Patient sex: M
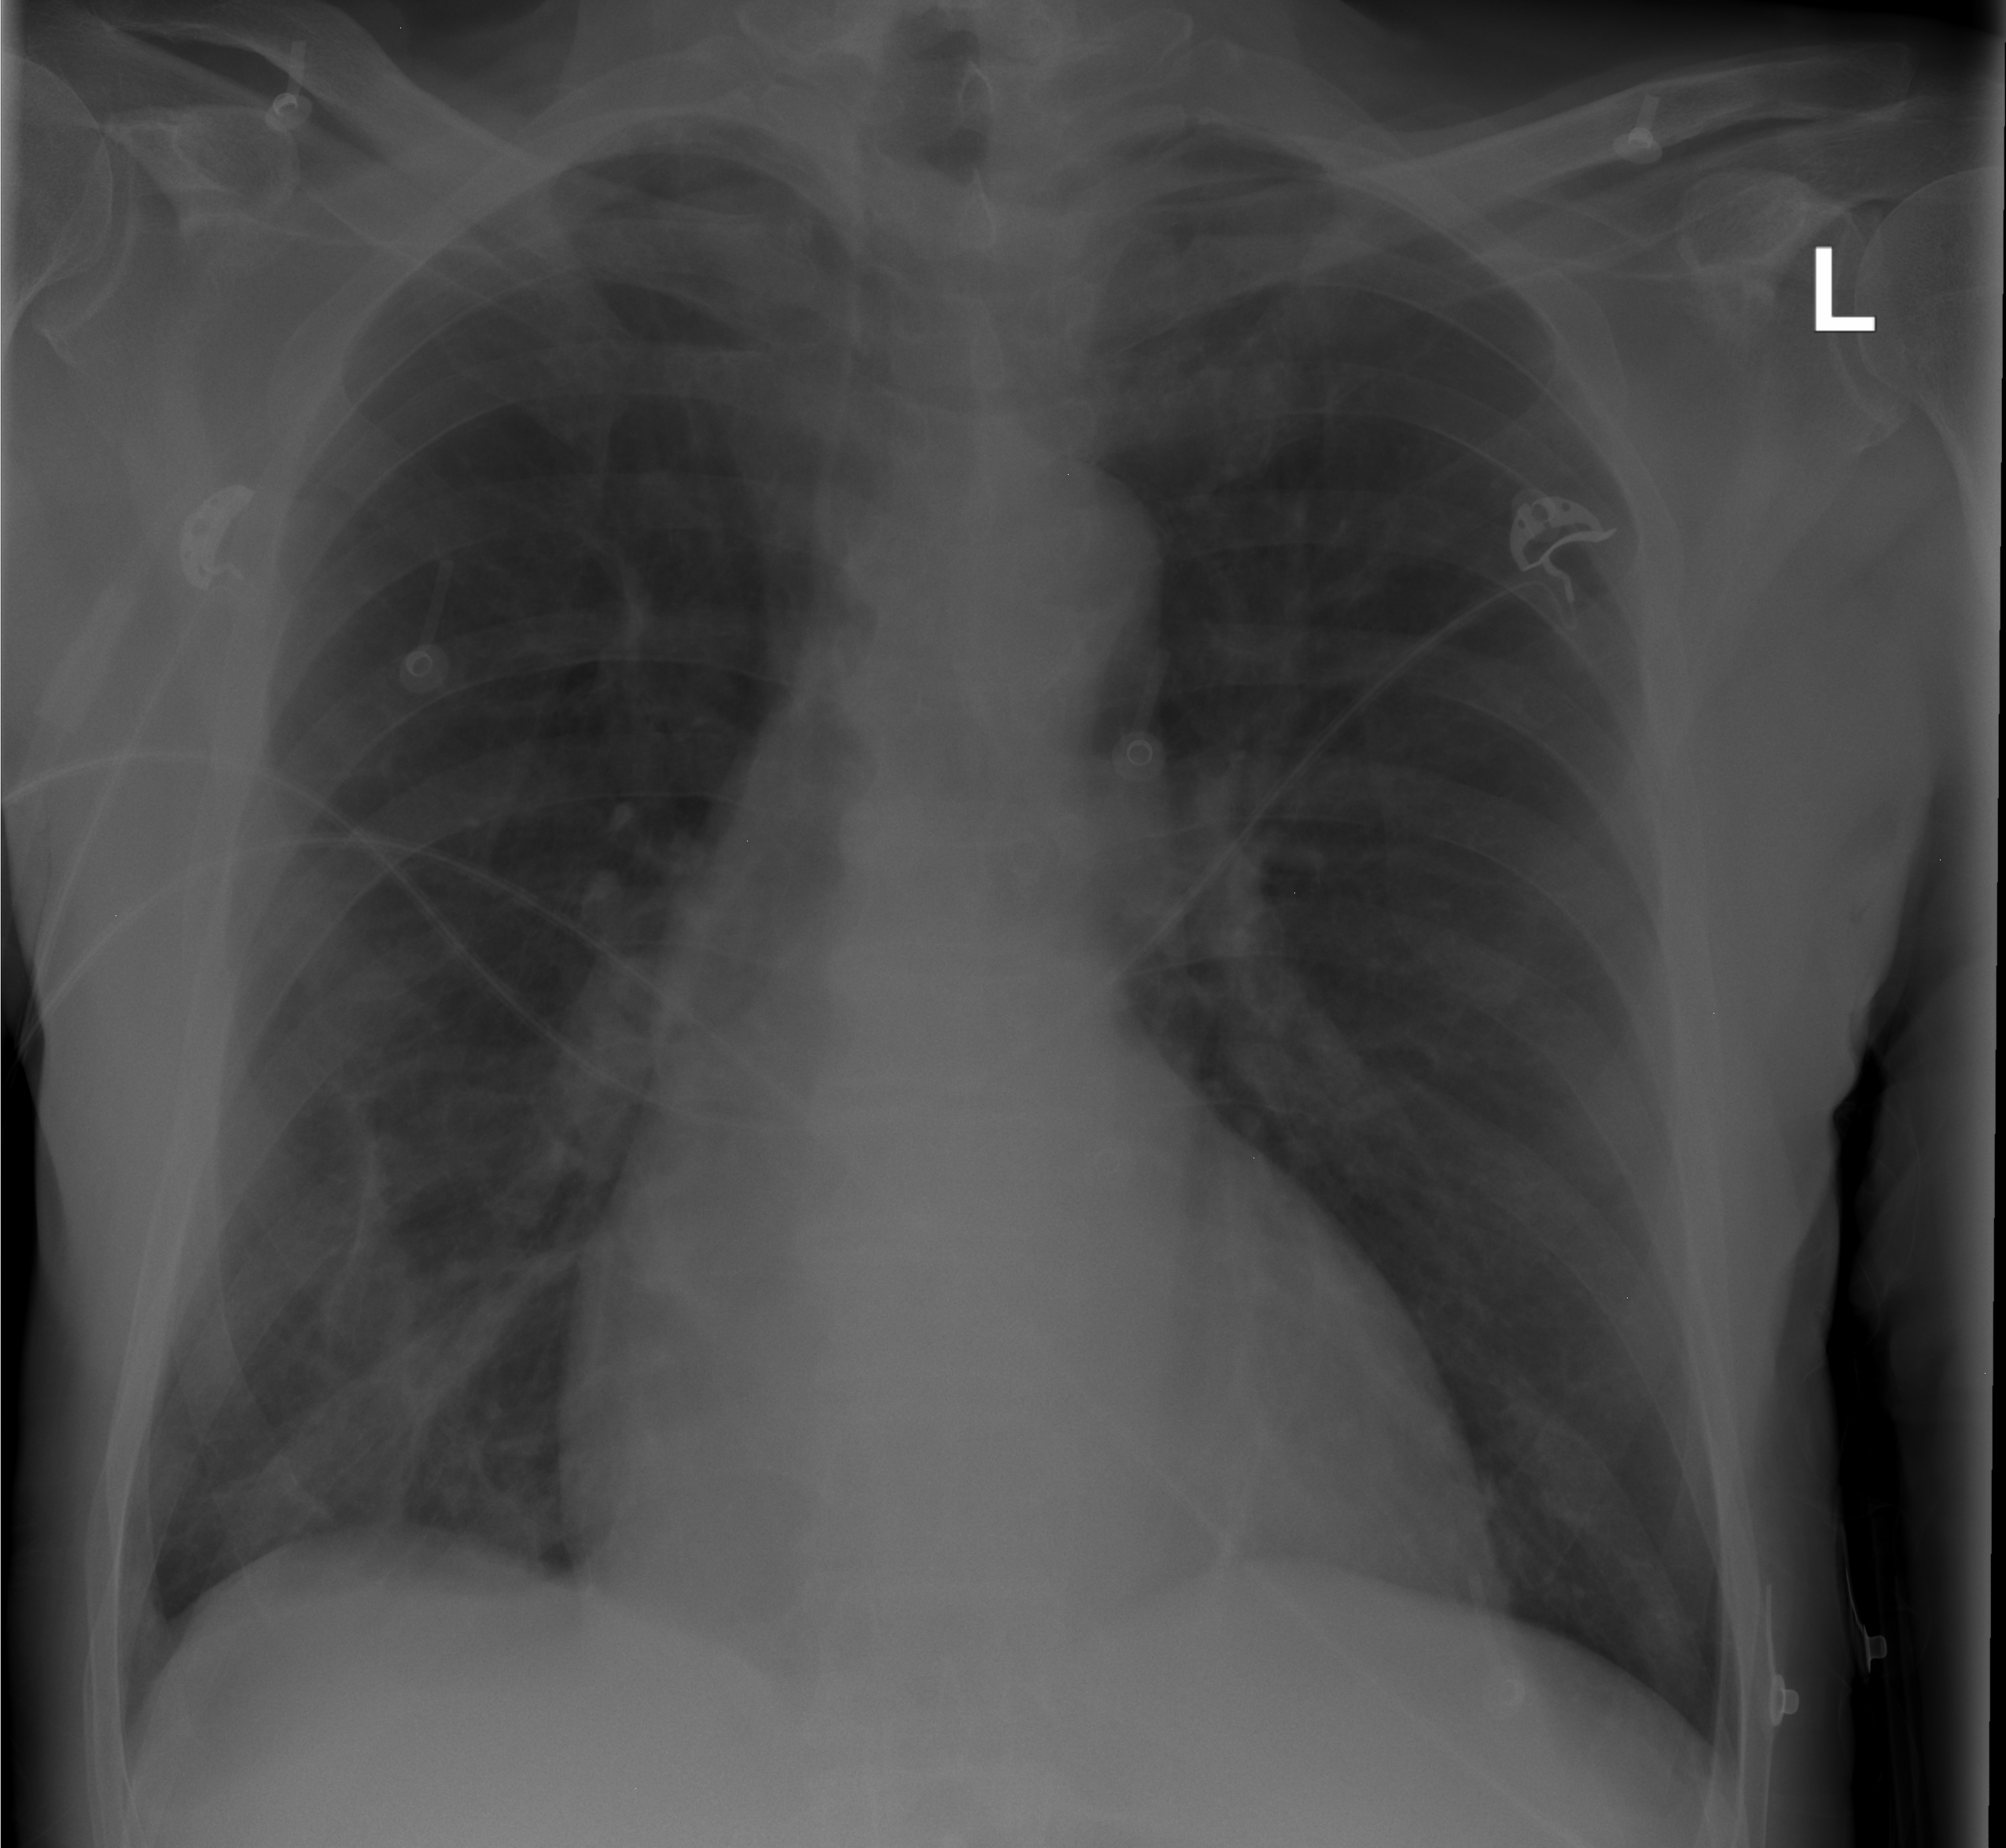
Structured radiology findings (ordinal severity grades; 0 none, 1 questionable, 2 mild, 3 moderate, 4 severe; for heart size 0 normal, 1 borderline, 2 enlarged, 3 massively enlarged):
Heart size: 1
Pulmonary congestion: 0
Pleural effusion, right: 0
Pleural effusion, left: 0
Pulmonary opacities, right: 1
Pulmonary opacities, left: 0
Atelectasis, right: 0
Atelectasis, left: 0